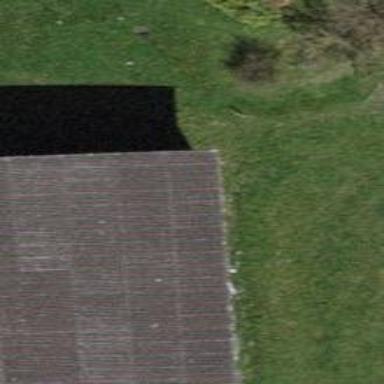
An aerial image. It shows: Rural barn.